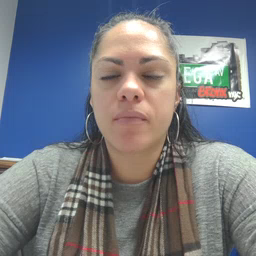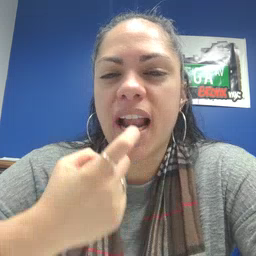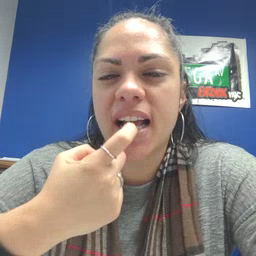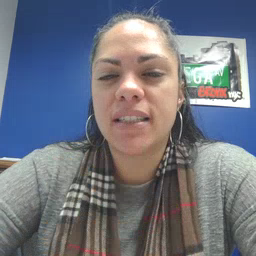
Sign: glasswindow